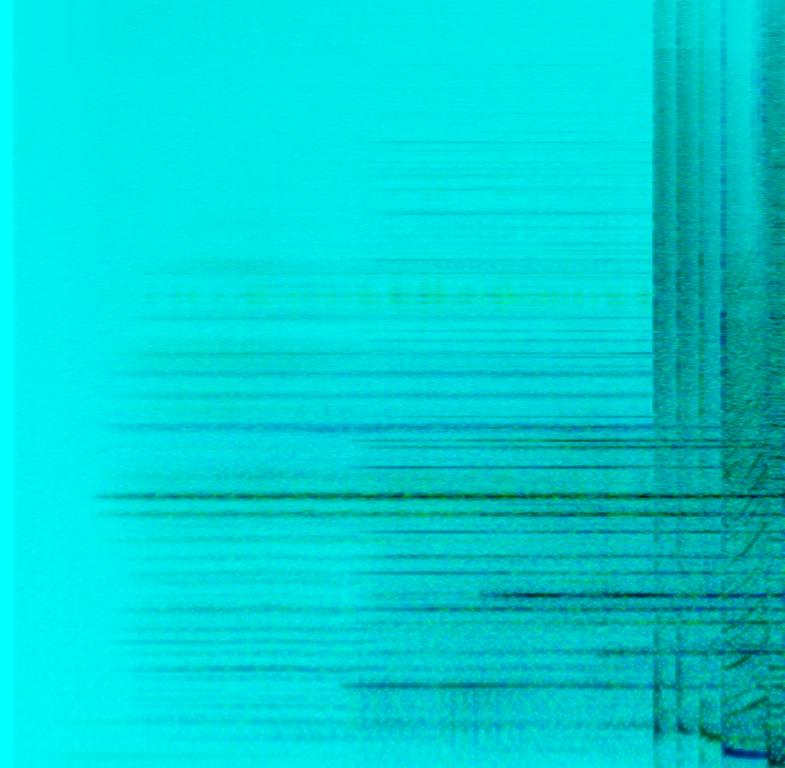
The Rock song features a wide, mellow, high pitched synth pad swelling into the drop that consists of punchy drums, smooth electric and bass guitars. Right before the "drop", there is a short toms roll. It sounds calming and relaxing, at least until the bass drops.